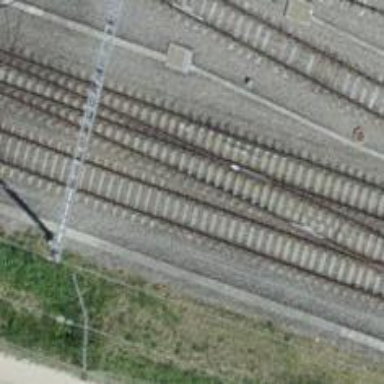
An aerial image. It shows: Railway siding with one electrified track and contact line for powering the train.